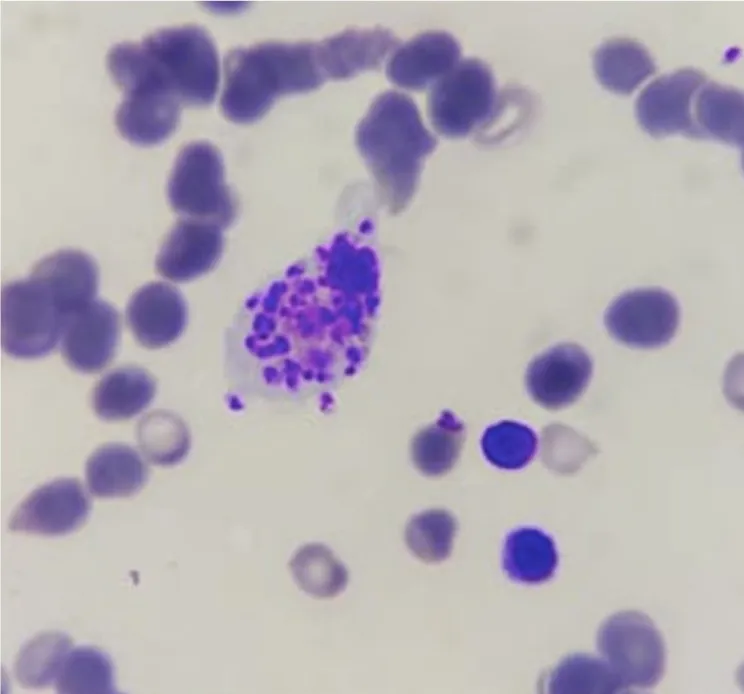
Bodies of intramacrophagic Leishmanias.
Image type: pathology (giemsa)